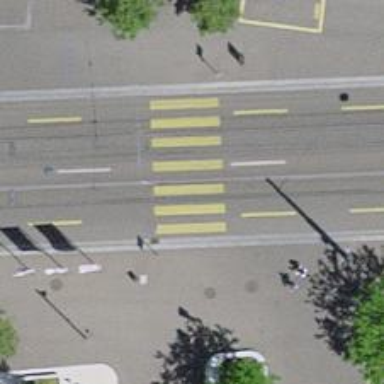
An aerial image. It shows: Railway crossing.